Current action and preconditions to check: path_clear

Your task: For each precondition in the list above, predict whether it will hold at this action.

Consider the current scene as observed from the mobile robot's camera, and analyze the predicted future states of all dynamic agents (e.g., people, animals, vehicles, or any moving entities) within the NEXT SECOND.

IMPORTANT: Only answer "very likely" if you are absolutely certain—based on strong, clear evidence—that a dynamic agent will violate the precondition in the predicted future state. Do NOT answer "very likely" for unlikely, ambiguous, or low-probability risks.

Ask yourself for each precondition: Is there a high probability, with clear and convincing evidence, that the predicted future states of any dynamic agent will interfere with the predicted future state of the currently executing action within the NEXT SECOND, causing that precondition to fail?

Assess the risk level based on these predictions. Use "likely" or "very likely" if motions create a clear risk of interference.

Use "neutral" or "improbable" if agents are nearby but their predicted paths are clearly diverging or non-conflicting.

Failure Risk Categories: "very improbable", "improbable", "neutral", "likely", "very likely"

Answer Format: Output ONLY the probability_of_failure value from these categories: "very improbable", "improbable", "neutral", "likely", "very likely"

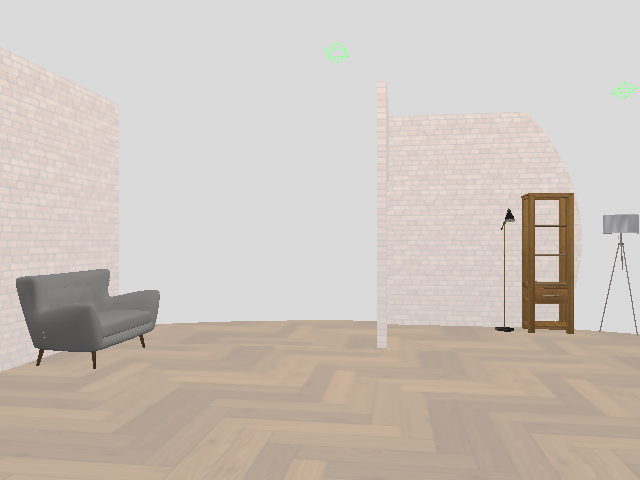

Answer: very improbable